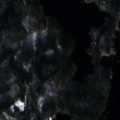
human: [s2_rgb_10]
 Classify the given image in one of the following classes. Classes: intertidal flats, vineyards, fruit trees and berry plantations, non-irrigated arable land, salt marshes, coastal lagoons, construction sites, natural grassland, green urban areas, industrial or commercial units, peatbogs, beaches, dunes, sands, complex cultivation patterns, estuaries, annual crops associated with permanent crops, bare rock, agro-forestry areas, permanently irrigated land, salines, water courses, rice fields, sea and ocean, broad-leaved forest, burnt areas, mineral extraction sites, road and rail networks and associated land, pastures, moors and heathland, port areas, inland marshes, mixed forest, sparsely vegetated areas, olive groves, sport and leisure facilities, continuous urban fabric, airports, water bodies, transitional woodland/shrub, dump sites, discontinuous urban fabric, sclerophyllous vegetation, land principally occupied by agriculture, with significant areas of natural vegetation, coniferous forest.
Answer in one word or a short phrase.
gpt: mixed forest, water bodies